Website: bh-photo
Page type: payment
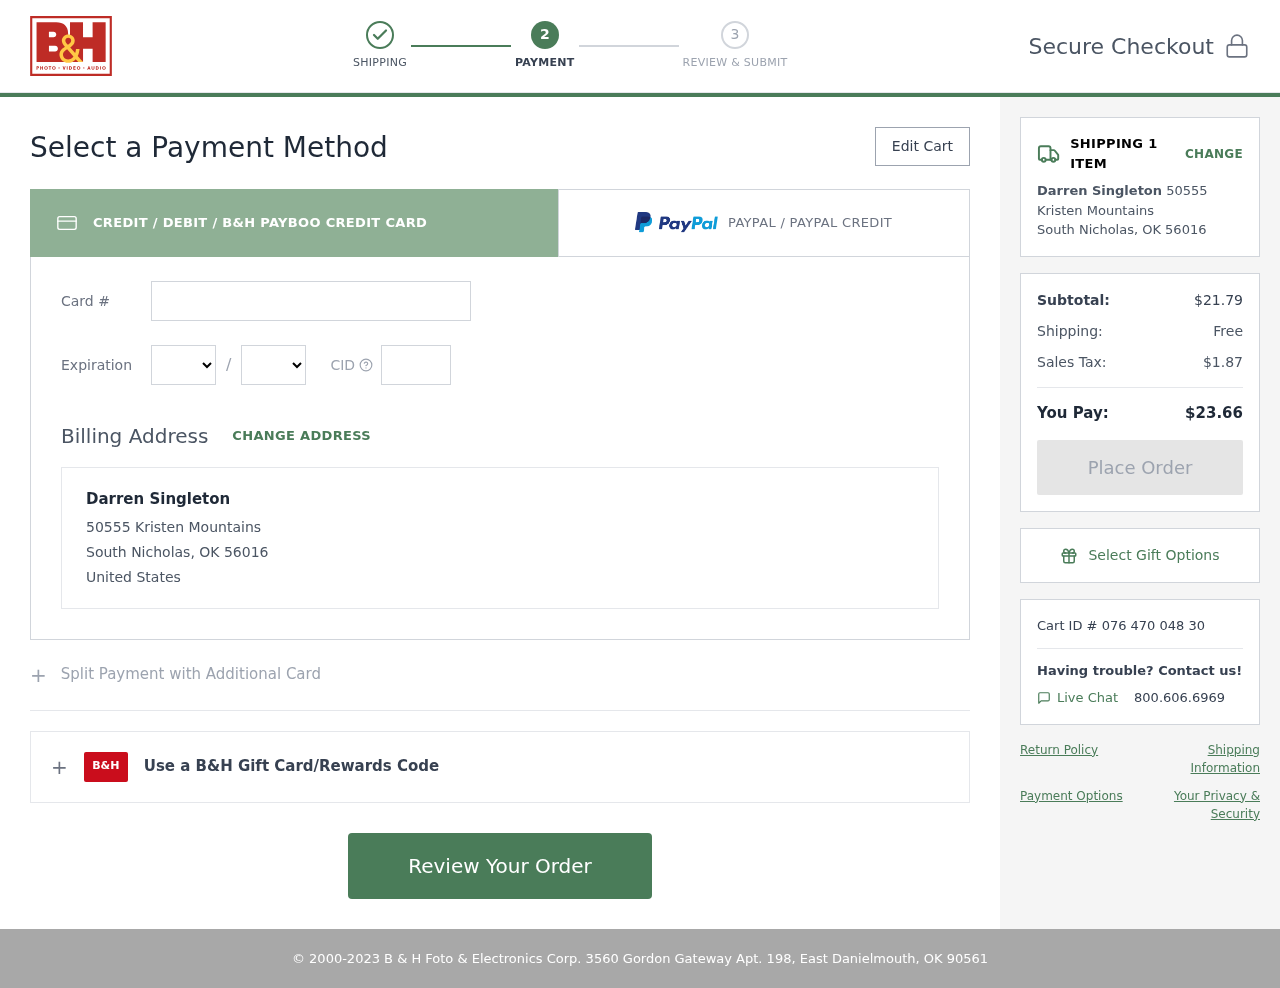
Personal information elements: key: PII_CARD_CVV
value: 4589
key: PII_CARD_EXPIRY_MONTH
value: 05
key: PII_CARD_EXPIRY_YEAR
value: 29
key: PII_CARD_NUMBER
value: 3728 4786 2838 210
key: PII_CITY_STATE_ZIP
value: South Nicholas, OK 56016
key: PII_COUNTRY
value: United States
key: PII_FULLNAME
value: Darren Singleton
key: PII_STREET
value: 50555 Kristen Mountains
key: PII_FULLNAME2
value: Darren Singleton
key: PII_CITY
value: South Nicholas
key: PII_STATE_ABBR
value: OK
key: PII_POSTCODE
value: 56016
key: PII_POSTCODE_FULL
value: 56016
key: PII_CITY_STATE
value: South Nicholas, OK
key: PII_POSTCODE_NUMERIC
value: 56016
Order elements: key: ORDER_NUM_ITEMS
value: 1
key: ORDER_SUBTOTAL
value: $21.79
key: ORDER_SHIPPING_COST
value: Free
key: ORDER_TAX
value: $1.87
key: ORDER_TOTAL
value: $23.66
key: ORDER_ID
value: Cart ID # 076 470 048 30